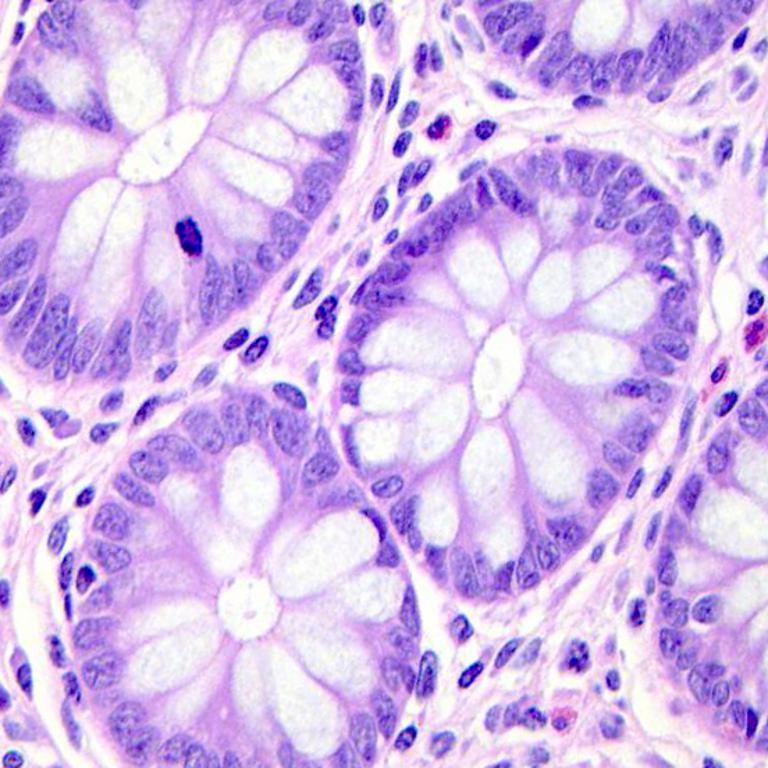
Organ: colon
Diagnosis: benign